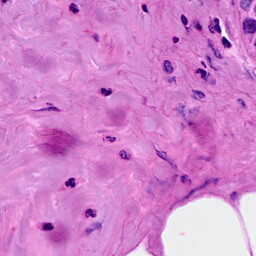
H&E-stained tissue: Breast